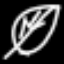
Label: leaf